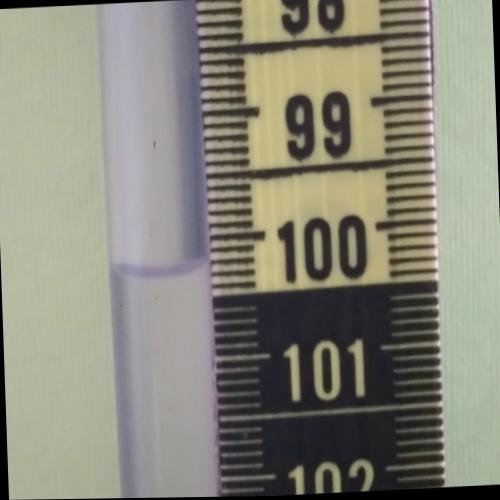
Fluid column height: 100.3 cm